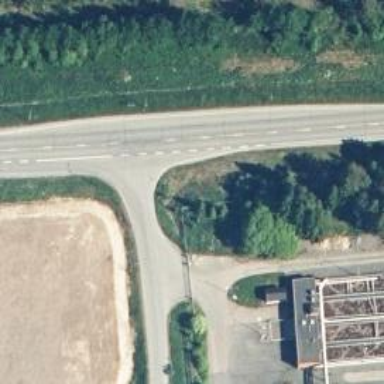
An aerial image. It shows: Asphalt trunk highway.